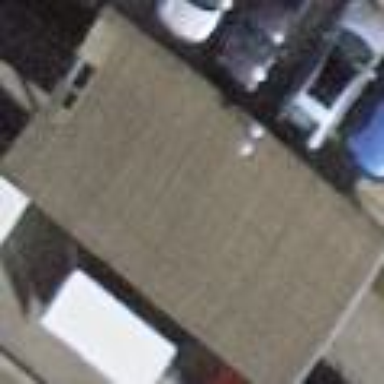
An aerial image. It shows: View of roof of building.